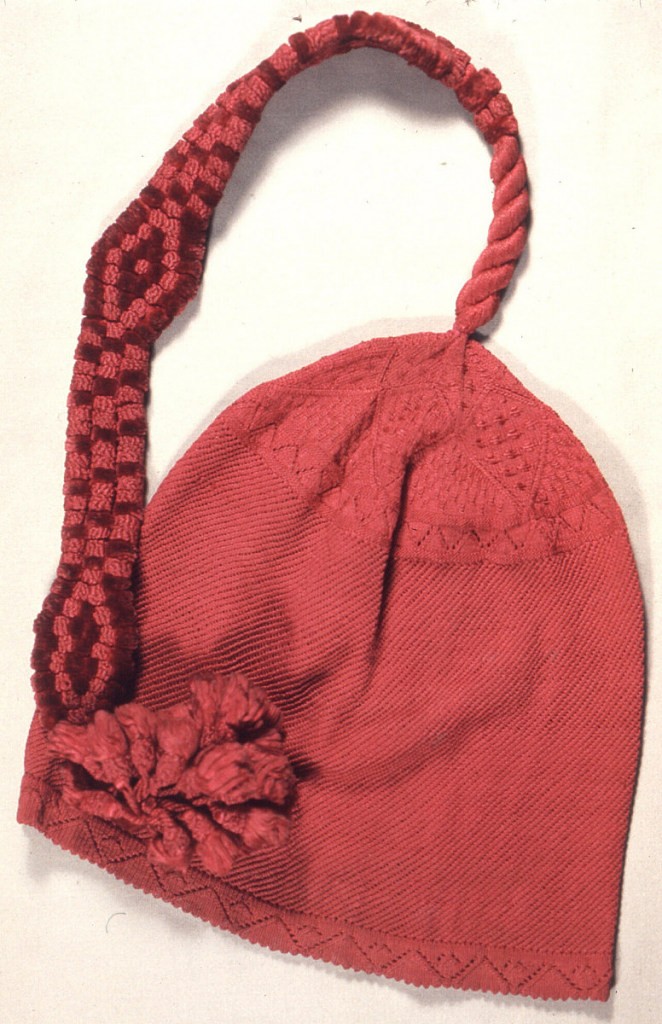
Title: Cap
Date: late 18th century
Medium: silk Technique: knitted cap, knotted tassel Label: Knitted silk with knotted chenille tassel
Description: Dark red knitted silk cap with diagonally ribbed body, and crown with a star-shaped area of varied knitting patterns. With very long ornament of silk cords and chenille, forming three lozenge shapes and terminating in two tassels.